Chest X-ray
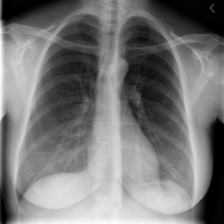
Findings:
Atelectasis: negative
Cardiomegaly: negative
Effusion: negative
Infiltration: positive
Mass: negative
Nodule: negative
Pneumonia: negative
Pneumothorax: negative
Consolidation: negative
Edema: negative
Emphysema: negative
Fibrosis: negative
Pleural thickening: negative
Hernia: negative